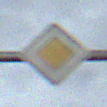
Verkehrszeichen: Vorfahrtsstrasse
Umgebung: Outdoor, Nature
Tageszeit: Night
Wetter: Overcast
Licht: Artificial
Jahreszeit: NotSpecified
Kontrast: LowContrast